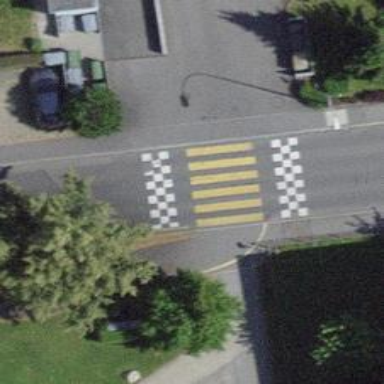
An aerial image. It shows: Kerb barrier.